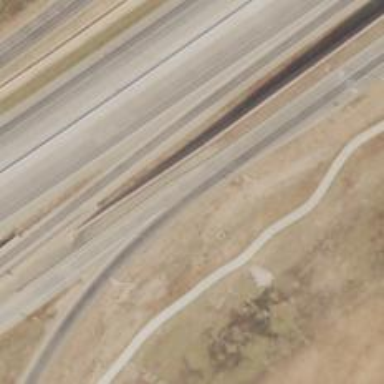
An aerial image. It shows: Secondary road with frontage road.